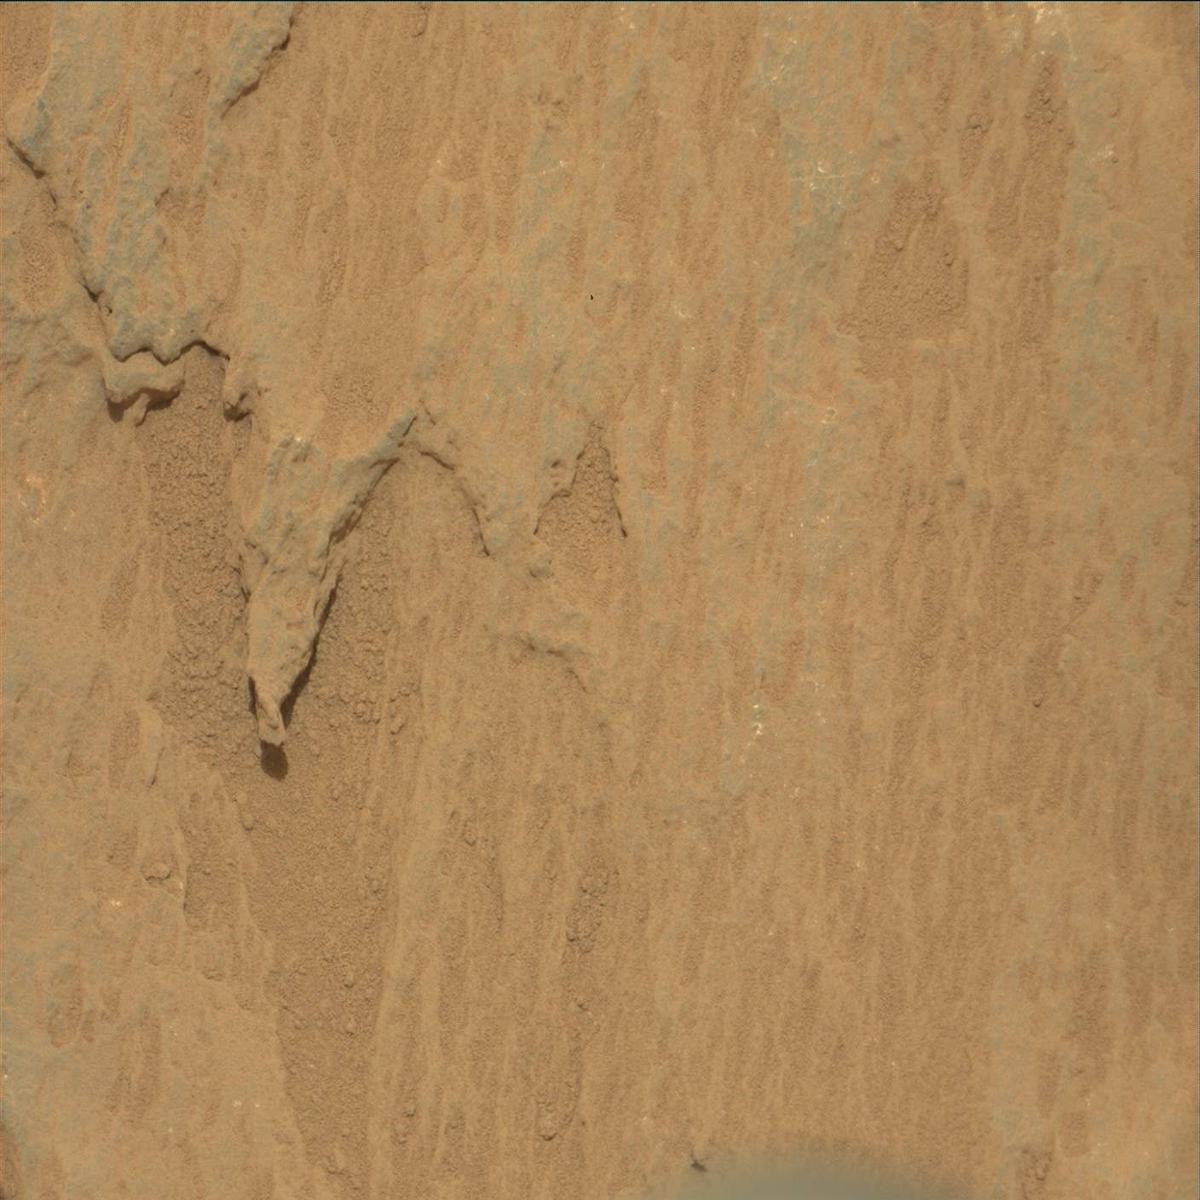
Terrain classes present: Bedrock, Sand / Soil